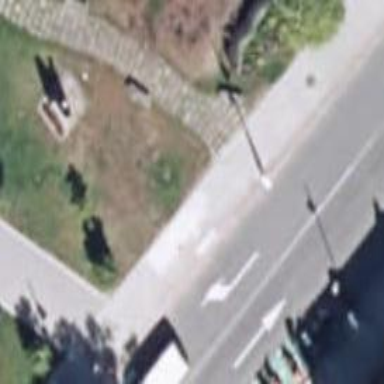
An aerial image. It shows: Footway with surface made of sett.